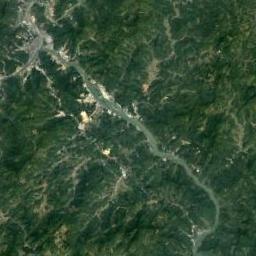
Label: river